Interaction volume radius: 10 \u00c5
Interaction volume height: 45 \u00c5
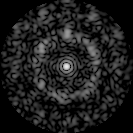
Disorder parameter: 0.7208